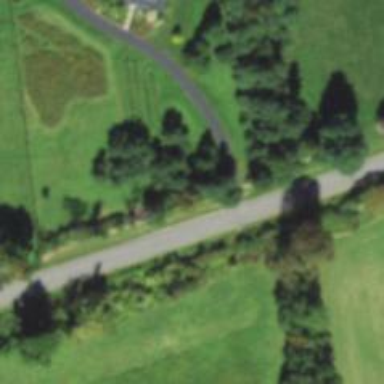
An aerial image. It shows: Unclassified road.